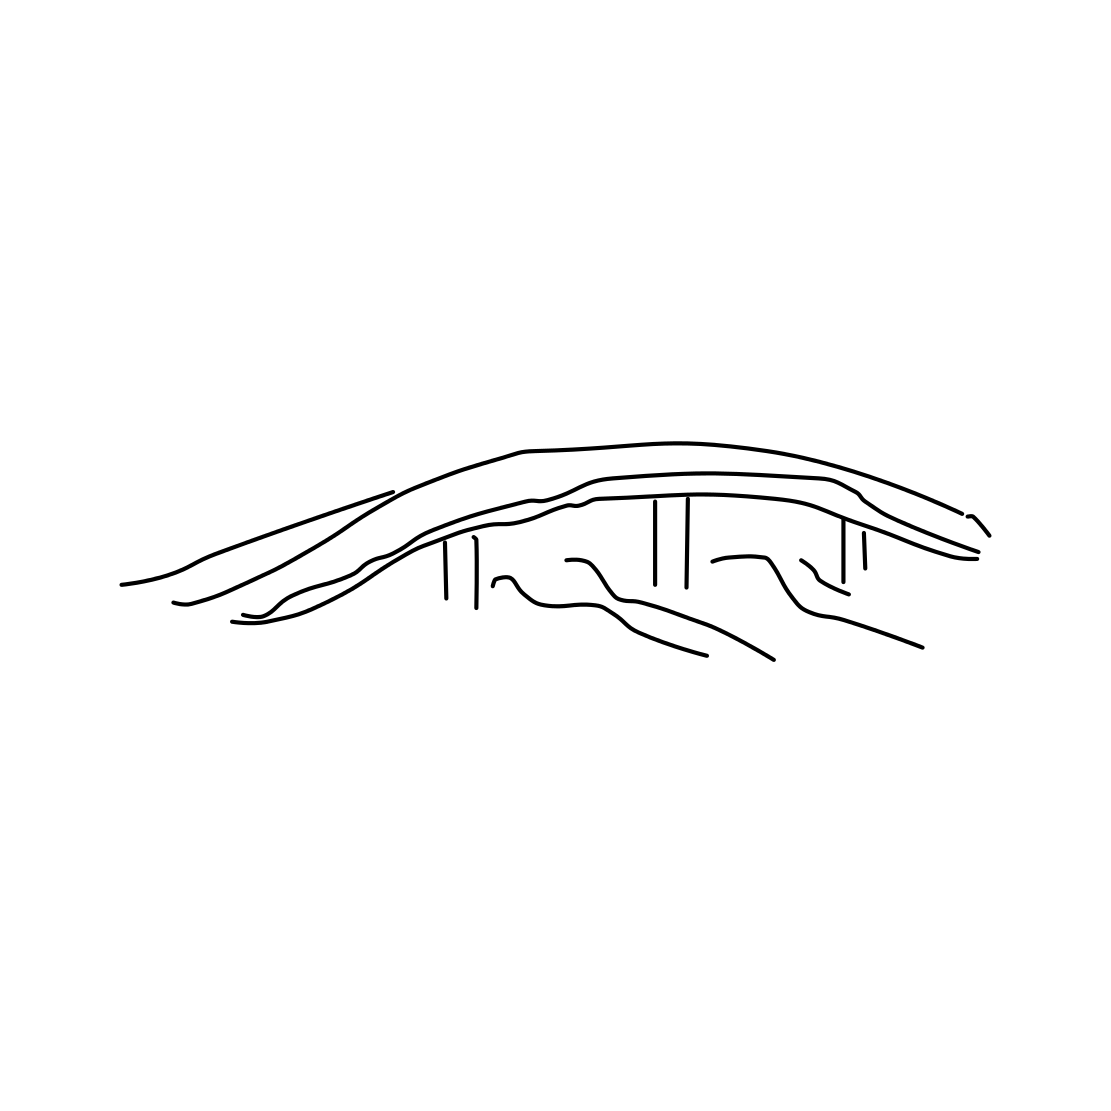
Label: bridge